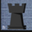
Piece: bR